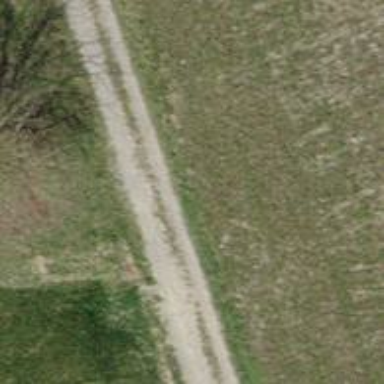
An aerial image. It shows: Compacted track with grade2 surface.